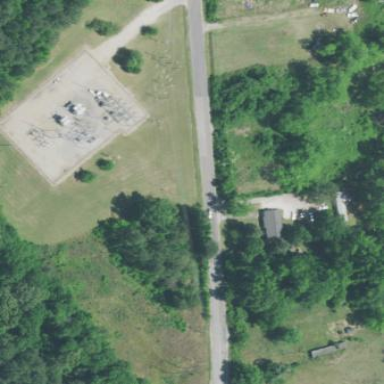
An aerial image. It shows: Distribution level power substation surrounded by fence.